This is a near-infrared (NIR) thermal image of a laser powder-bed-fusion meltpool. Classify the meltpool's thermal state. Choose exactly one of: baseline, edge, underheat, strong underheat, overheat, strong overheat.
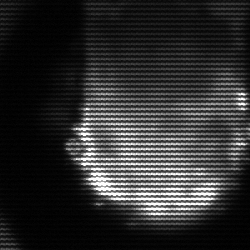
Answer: baseline